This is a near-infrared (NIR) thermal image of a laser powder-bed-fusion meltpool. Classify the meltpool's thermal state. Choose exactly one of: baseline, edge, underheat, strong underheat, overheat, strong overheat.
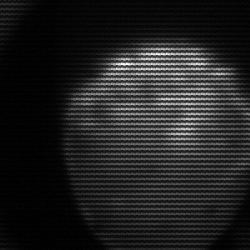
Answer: edge